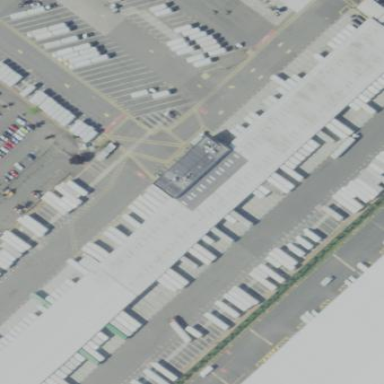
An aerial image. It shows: Industrial area specializing in logistics.